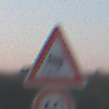
Verkehrszeichen: SchleuderOderRutschgefahr
Zusatzzeichen unten: Geschwindigkeit60
Umgebung: Outdoor, Nature
Tageszeit: SunriseSunset
Wetter: Clear
Licht: Natural
Jahreszeit: Winter
Kontrast: LowContrast